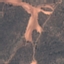
Label: HerbaceousVegetation